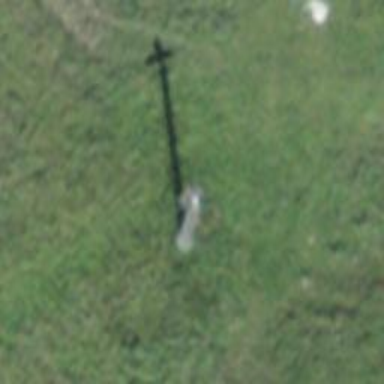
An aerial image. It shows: Pylon for aerialway.